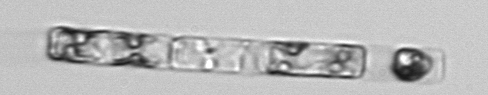
Label: Guinardia_delicatula_TAG_internal_parasite